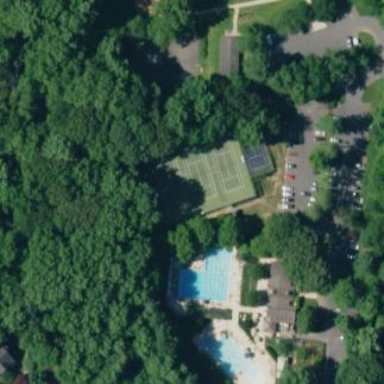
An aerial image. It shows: Tennis court in leisure pitch.